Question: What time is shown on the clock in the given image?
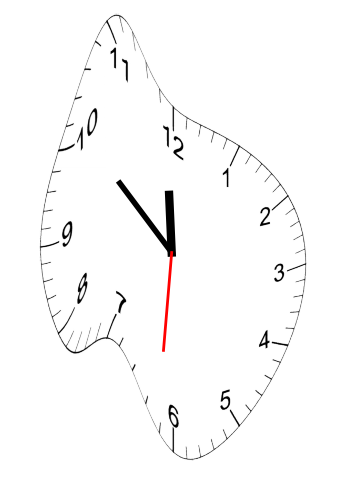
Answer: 11:51:31